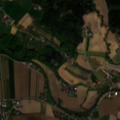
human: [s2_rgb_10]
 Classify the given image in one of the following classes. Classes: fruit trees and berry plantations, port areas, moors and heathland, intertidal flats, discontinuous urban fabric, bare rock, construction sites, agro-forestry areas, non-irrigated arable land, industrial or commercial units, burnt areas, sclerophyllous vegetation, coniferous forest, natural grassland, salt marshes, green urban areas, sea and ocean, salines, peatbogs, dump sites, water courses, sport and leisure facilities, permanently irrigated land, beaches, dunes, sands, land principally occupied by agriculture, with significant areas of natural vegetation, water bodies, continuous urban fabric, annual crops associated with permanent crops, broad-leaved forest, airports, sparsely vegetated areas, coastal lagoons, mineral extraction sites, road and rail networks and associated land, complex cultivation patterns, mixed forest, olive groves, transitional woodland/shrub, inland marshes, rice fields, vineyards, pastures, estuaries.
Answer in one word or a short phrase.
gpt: discontinuous urban fabric, non-irrigated arable land, complex cultivation patterns, land principally occupied by agriculture, with significant areas of natural vegetation, mixed forest